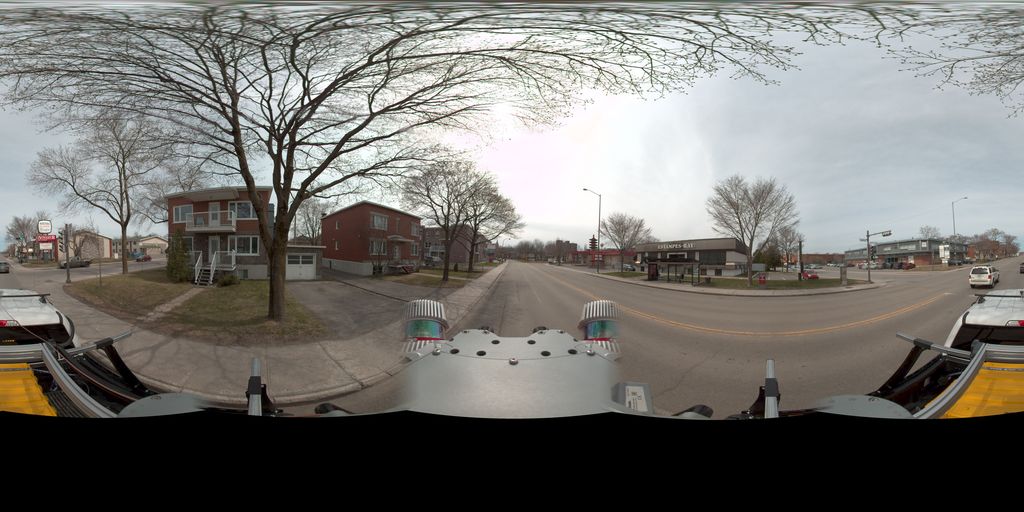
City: quebec_city